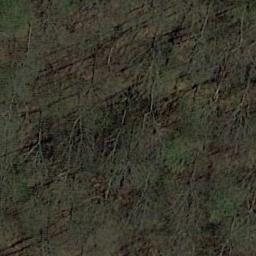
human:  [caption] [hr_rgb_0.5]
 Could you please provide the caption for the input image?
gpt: This is a dense forest .

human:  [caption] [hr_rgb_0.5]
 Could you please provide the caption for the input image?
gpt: The forest has some sparse green trees and the forest soil is deep yellow .

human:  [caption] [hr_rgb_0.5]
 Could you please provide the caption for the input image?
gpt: The forest is full of dry trees .

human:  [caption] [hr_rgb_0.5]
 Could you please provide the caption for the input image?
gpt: Many withered trees are in a forest .

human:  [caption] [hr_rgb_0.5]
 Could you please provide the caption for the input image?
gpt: A sparse forest with some withered trees .